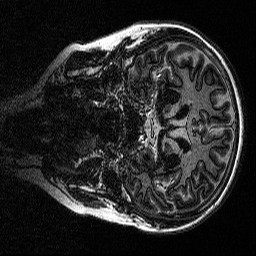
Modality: MP2RAGE
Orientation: coronal
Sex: female
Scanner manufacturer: siemens
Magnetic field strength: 3 T
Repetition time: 5 s
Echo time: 0.00292 s